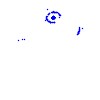
Particle: kaon